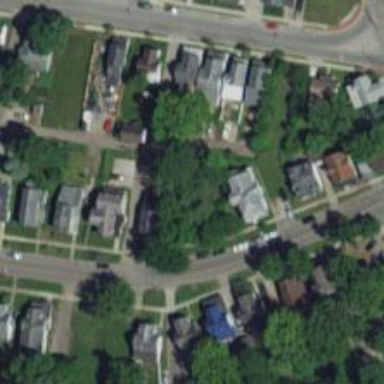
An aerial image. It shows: Alley classified as service road.